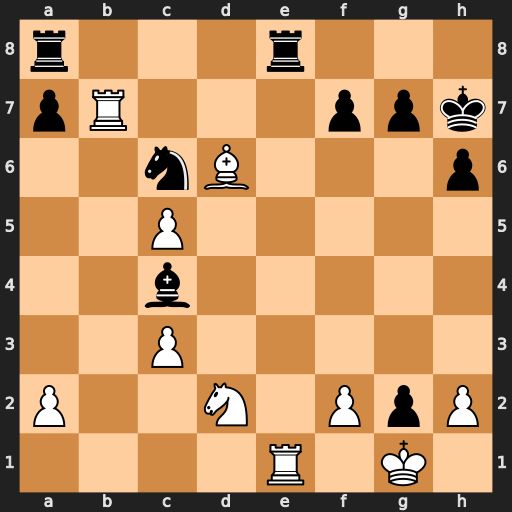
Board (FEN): r3r3/pR3ppk/2nB3p/2P5/2b5/2P5/P2N1PpP/4R1K1
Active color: w
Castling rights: -
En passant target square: -
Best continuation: Rxe8 Rxe8 Nxc4